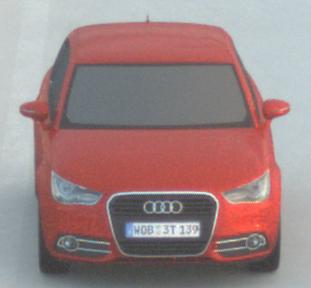
Make: Audi
Model: A1 Sportback 1.2 TFSI
Detailed model: A1 (8X) Sportback
Model produced from: 2012/03
Model produced until: 2014/11
Doors: 5
Color: red
Road condition: dry road
Daytime: sunrise or sunset
Contrast: low contrast